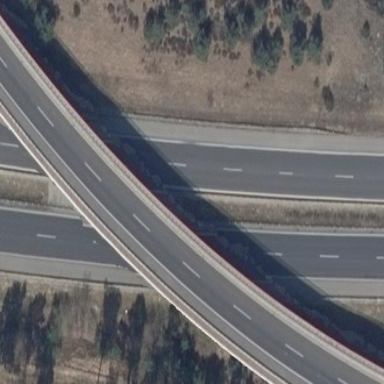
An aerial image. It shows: Bridge with beam structure.